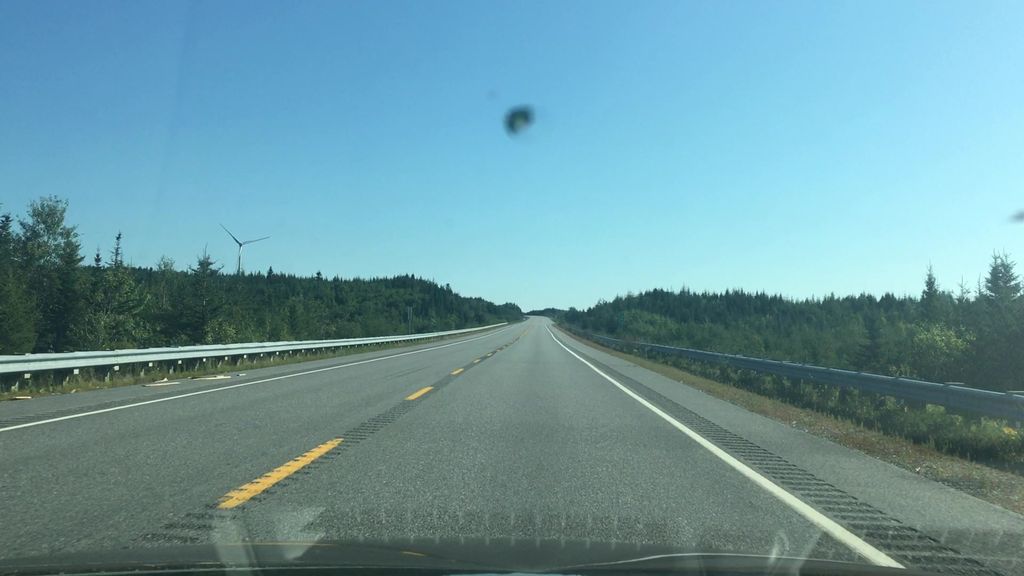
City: halifax